Aerial crown-view tile of a tropical tree (Barro Colorado Island, Panama), acquired 20250217:
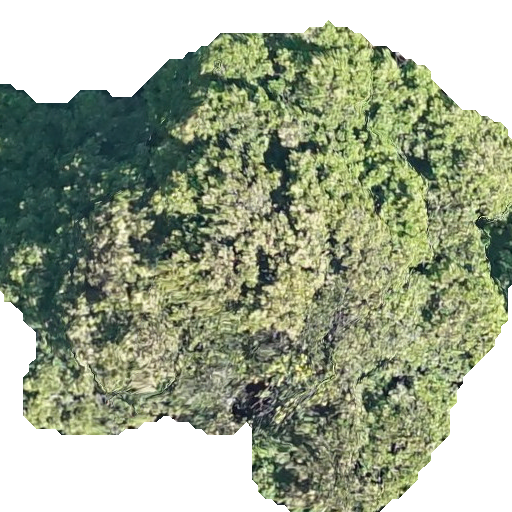
Species: Prioria copaifera
GBIF accepted scientific name: Prioria copaifera
Crown area: 284.969 m²